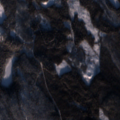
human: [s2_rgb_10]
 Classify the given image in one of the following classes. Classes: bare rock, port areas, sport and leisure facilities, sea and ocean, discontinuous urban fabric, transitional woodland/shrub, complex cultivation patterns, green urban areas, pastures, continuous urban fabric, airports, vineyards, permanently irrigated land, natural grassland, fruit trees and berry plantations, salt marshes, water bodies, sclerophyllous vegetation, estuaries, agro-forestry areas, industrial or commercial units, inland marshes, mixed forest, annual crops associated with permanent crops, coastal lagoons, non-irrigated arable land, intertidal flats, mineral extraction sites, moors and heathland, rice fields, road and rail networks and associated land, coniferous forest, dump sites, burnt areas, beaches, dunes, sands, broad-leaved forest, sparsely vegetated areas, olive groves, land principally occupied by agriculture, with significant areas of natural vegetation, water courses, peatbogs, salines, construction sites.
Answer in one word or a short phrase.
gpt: coniferous forest, mixed forest, transitional woodland/shrub